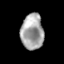
Tissue: skin
Cell type: Epithelial cells
Senescence score: 0.2526
Nuclear area (px): 790
Mean DAPI intensity: 164.563